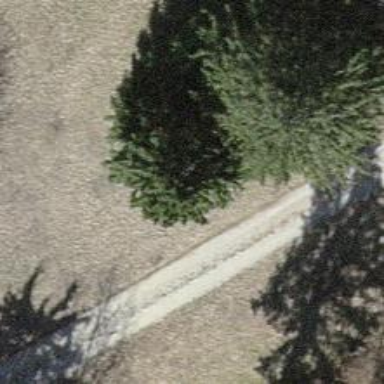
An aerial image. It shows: Evergreen tree with needle-leaved leaves.